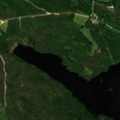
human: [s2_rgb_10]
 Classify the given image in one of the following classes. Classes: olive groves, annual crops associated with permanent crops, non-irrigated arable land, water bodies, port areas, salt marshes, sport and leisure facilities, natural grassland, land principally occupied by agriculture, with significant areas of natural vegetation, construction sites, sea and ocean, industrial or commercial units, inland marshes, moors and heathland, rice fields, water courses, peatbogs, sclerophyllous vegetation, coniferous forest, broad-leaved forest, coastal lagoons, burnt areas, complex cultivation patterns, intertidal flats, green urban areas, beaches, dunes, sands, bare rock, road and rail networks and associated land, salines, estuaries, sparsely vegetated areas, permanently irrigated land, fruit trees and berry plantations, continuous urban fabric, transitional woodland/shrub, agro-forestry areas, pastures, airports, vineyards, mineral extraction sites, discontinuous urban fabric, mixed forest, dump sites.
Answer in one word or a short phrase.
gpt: broad-leaved forest, coniferous forest, mixed forest, water bodies